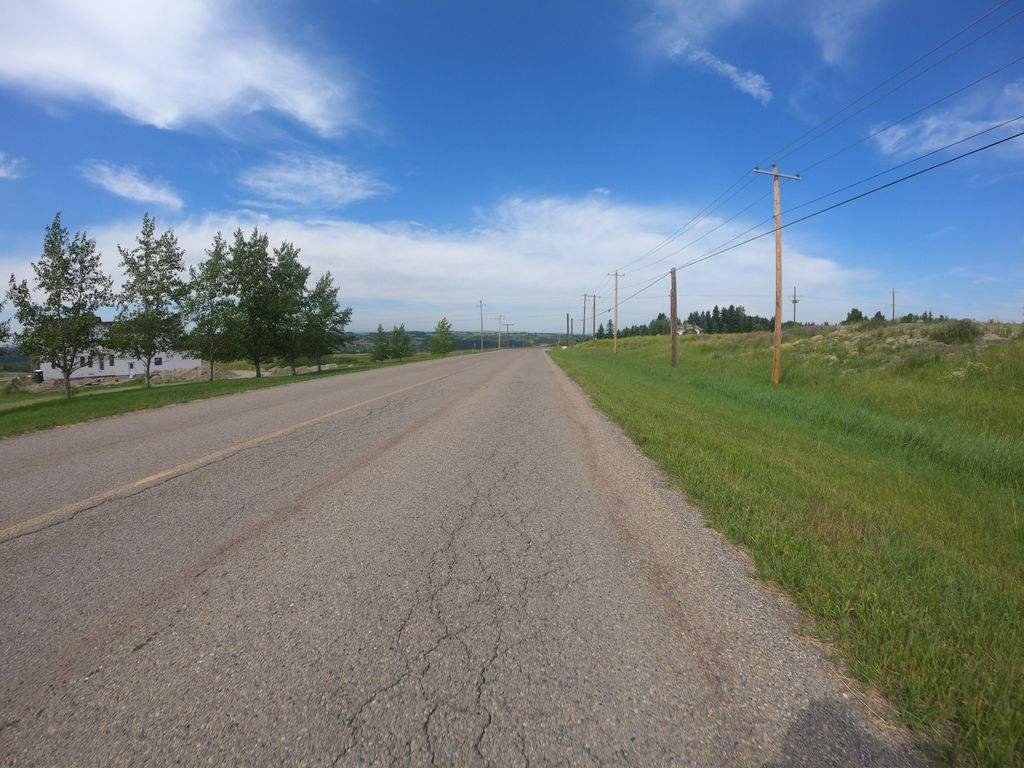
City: calgary